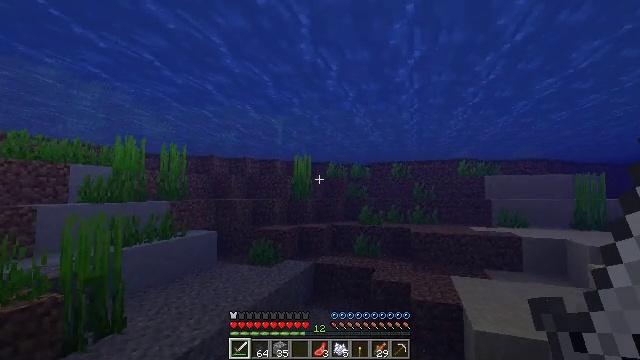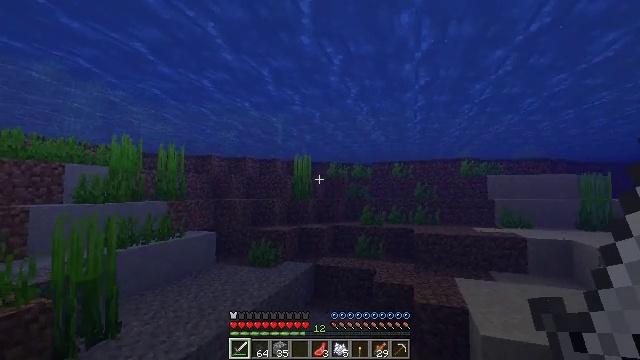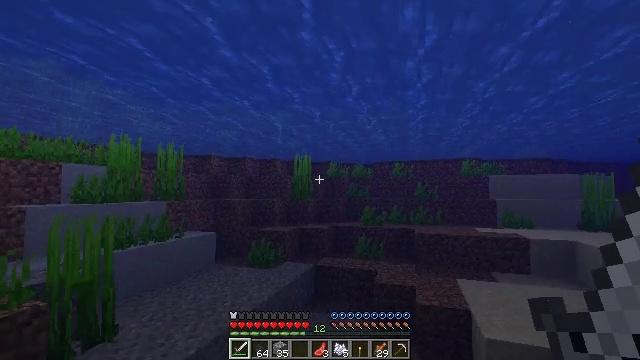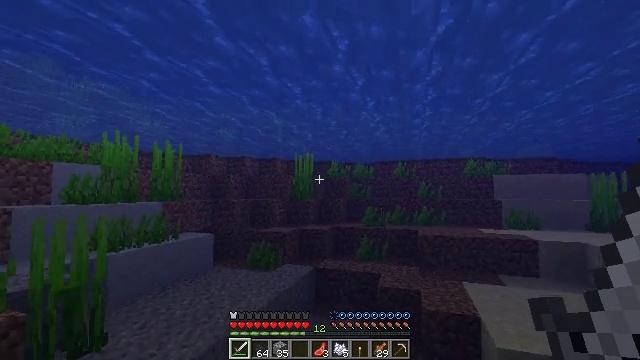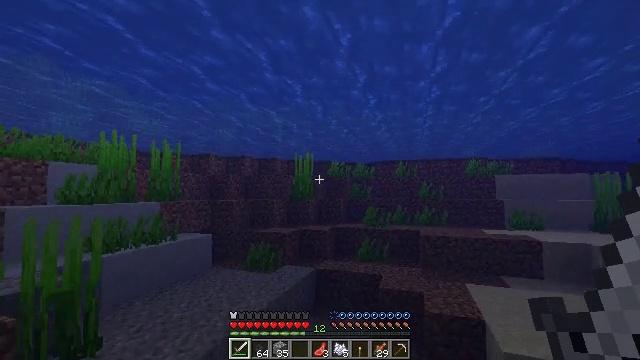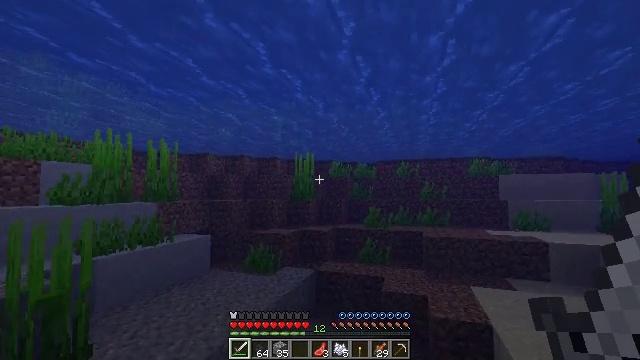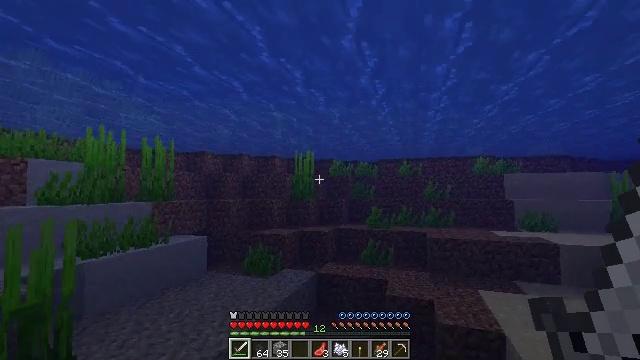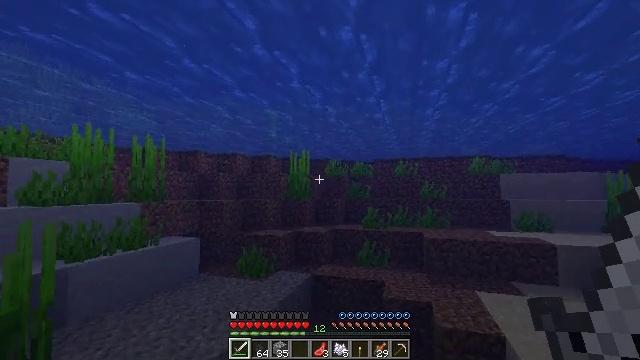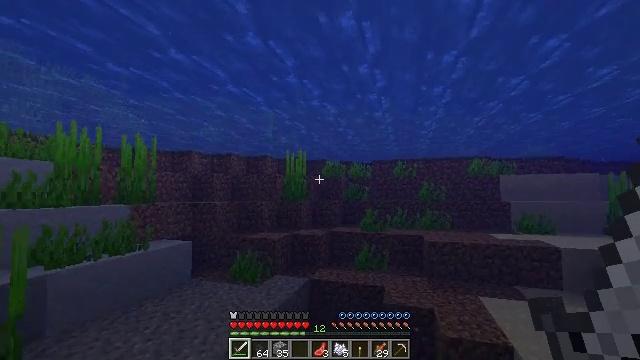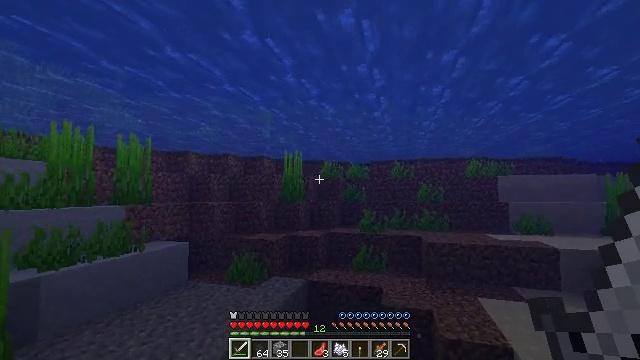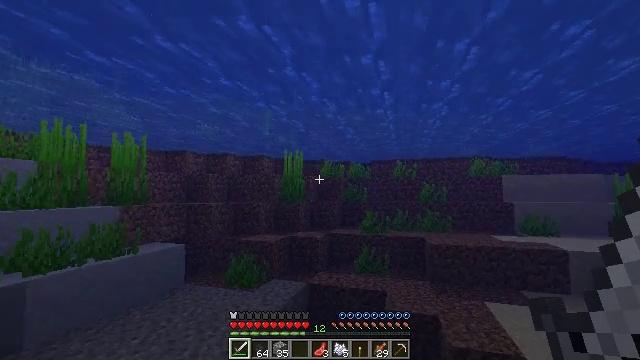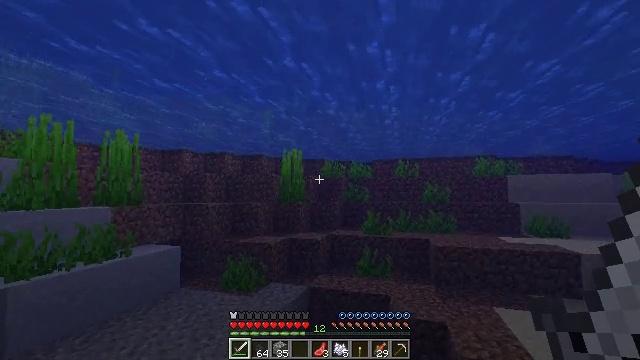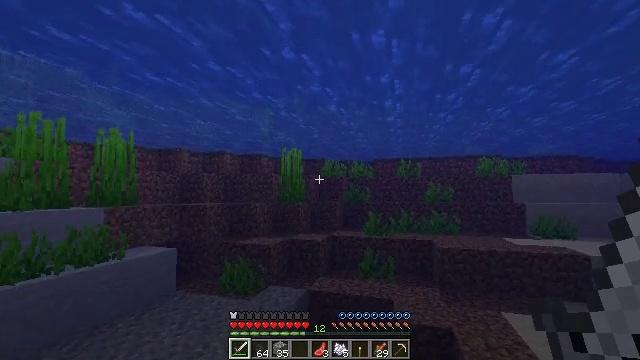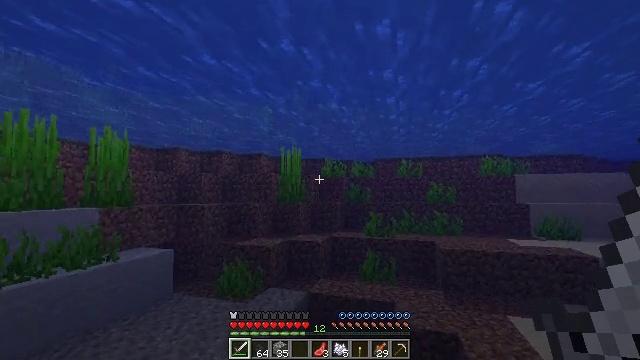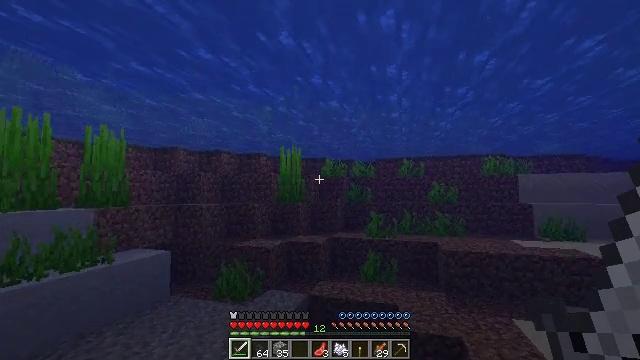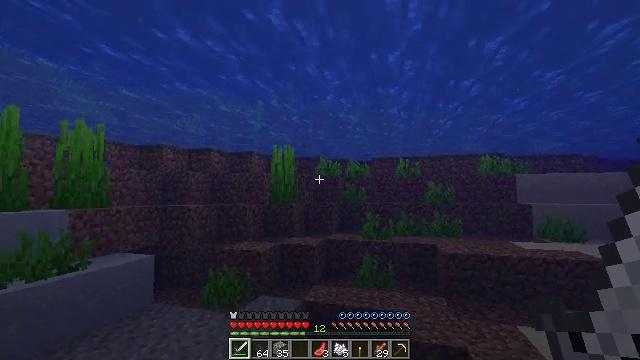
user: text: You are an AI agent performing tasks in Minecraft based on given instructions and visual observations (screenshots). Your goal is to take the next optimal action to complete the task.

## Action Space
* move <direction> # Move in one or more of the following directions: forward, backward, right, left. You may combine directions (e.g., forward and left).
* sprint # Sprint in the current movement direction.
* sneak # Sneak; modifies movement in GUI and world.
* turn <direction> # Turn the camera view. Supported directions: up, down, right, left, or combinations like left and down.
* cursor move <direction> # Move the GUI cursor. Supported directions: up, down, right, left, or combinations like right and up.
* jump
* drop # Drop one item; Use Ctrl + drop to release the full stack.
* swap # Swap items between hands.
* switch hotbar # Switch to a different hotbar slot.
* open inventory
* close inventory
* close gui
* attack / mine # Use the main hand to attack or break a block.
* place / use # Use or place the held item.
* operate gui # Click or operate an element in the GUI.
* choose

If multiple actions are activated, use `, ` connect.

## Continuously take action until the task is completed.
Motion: motion action
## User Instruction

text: Use the furnace to make cooked salmon.
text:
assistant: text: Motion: move forward
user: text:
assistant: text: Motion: move forward
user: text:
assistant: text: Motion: move forward
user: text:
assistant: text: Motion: move forward
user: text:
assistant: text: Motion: move forward
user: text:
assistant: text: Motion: move forward
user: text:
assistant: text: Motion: move forward, turn right
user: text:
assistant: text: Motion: move forward
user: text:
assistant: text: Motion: move forward
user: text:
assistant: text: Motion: move forward
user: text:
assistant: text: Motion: move forward
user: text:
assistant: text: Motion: move forward
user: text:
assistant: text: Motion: move forward
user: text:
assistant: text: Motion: move forward
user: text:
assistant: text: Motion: move forward, turn right
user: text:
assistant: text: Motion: move forward, turn right
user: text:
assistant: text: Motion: move forward
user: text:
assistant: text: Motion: move forward
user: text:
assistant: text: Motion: move forward
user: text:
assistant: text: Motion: move forward
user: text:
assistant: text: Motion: move forward
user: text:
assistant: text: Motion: move forward
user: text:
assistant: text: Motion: move forward
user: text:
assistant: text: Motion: move forward
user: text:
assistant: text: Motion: move forward
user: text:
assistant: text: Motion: move forward
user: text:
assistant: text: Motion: move forward
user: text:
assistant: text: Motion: move forward
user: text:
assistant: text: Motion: move forward
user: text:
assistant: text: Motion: move forward